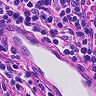
Metastatic tissue present: no